Question: '''
int main ( int argc, char** argv )
{
cout << "OpenCV Automatic Number Plate Recognition
";
char* filename;
Mat input_image;
//Check if user specify image to process
if(argc >= 2 )
{
filename= argv[1];
//load image in gray level
input_image=imread(filename,1);
}else{
printf("Use:
%s image
",argv[0]);
return 0;
}
string filename_whithoutExt=getFilename(filename);
'''
This is code , the code run without error , but always go here and return 0
'''
printf("Use:
%s image
",argv[0]);
return 0;
'''
Why its not getting the images which are there to process
When i give the my folder test to process it give the following runtime error :

It run with the argv < 2 mean that it run the else condition , when i goto the configuration setting -> debugging -> commandline argument -> '. est'
test folder contain images
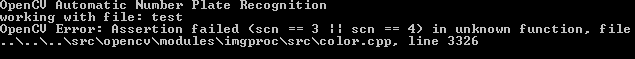
Answer: how do you run this program?
if your program is called with no arguments or with a single argument
i.e:
'''
./myprogram
'''
or
'./myprogram img1'
it will end here
'''
printf("Use:
%s image
",argv[0]);
'''
It will enter first condition only if there are 2 or more arguments, i.e:
'./myprogram img1 img2'
You can specify arguments to be called in project (in IDE) or run it from terminal/console.
<URL>
---
You said in comments:
> I am expecting to take the images from folder test or from the project
and take them as input
but it is in contradiction what you are actually doing. If you want to process files you can do it without checking parameters of the program invocations (it is unclear why do you need them and what you want to achieve).
At the moment
'./myprogram img1 img2' with img1 being correct name of one of the files. This will try to execute 'imread()'. img1, img2 , how to do it you can find in the link provided.